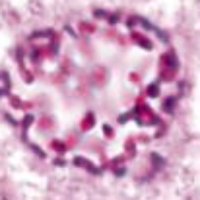
Label: prophase